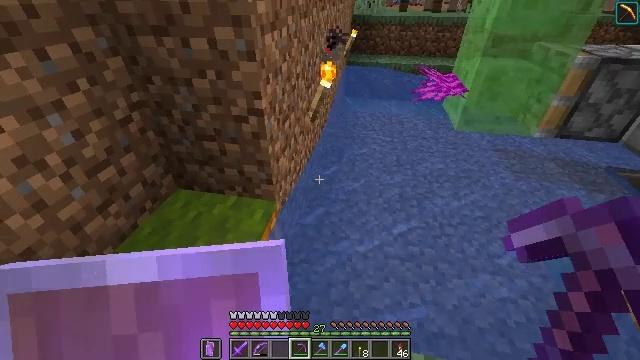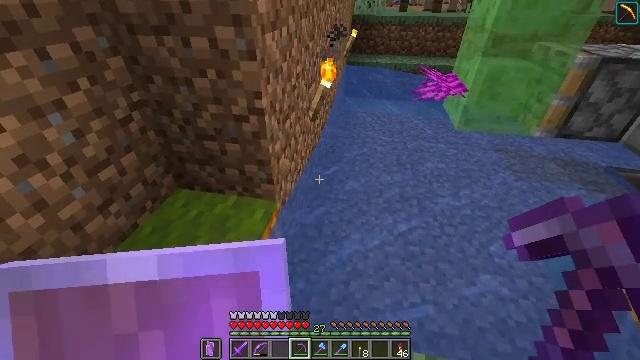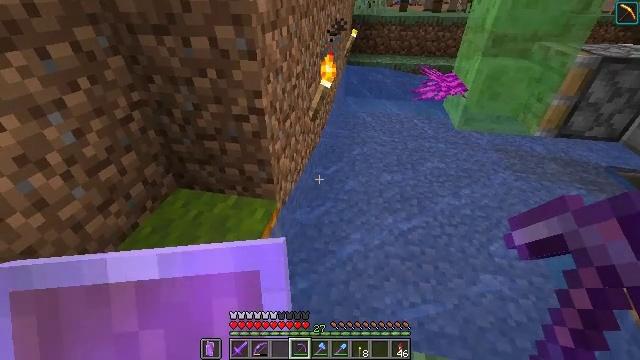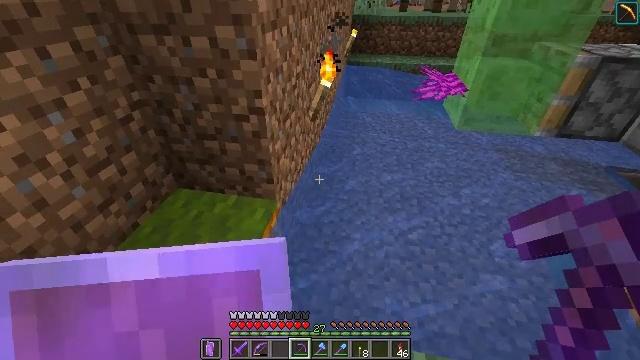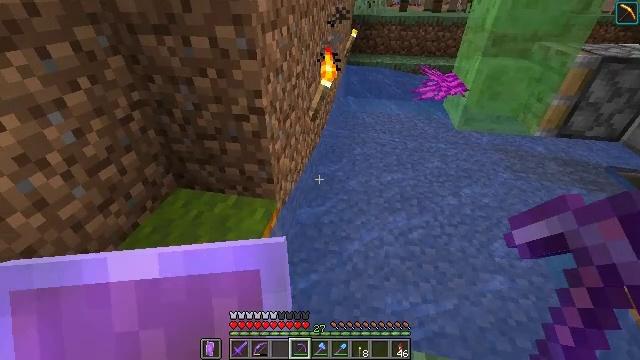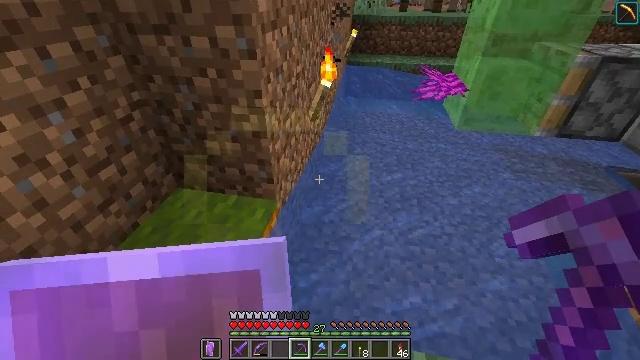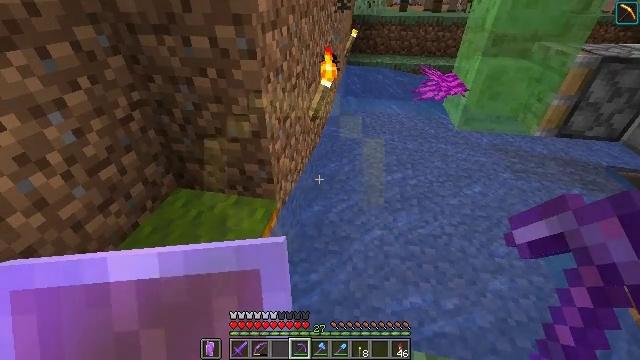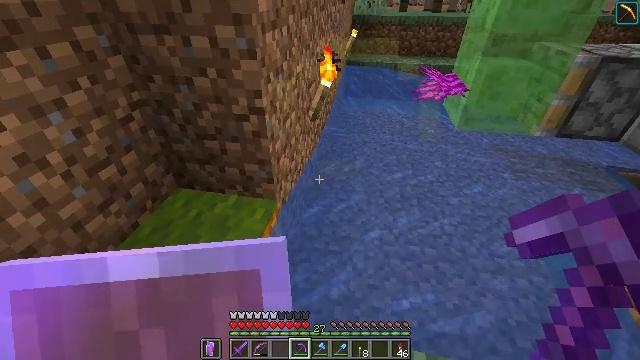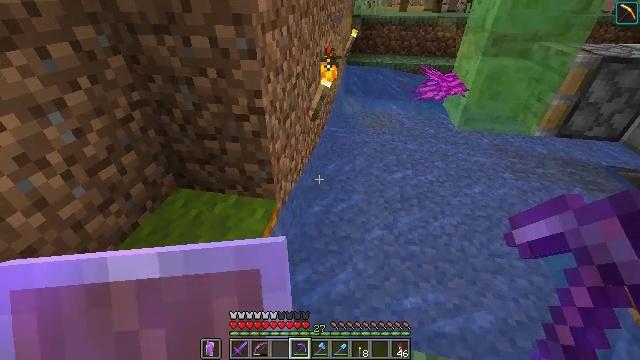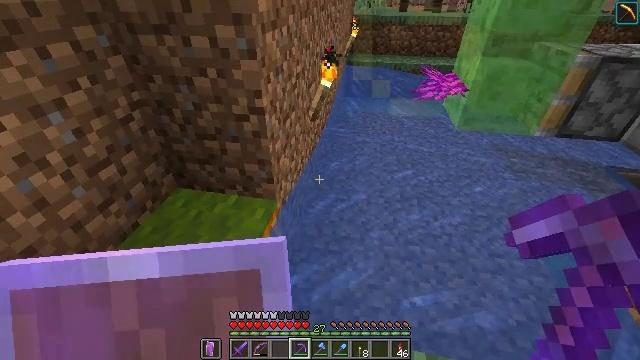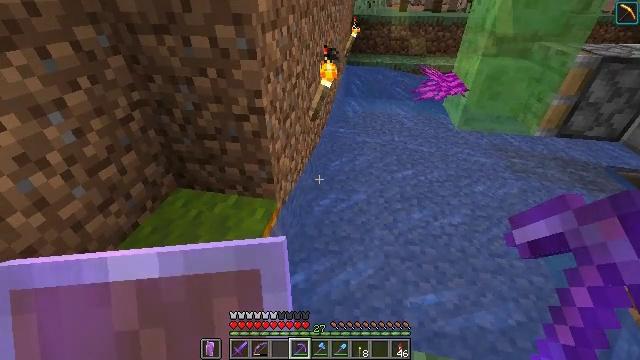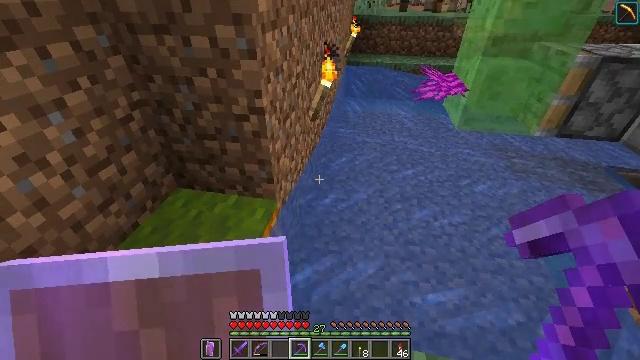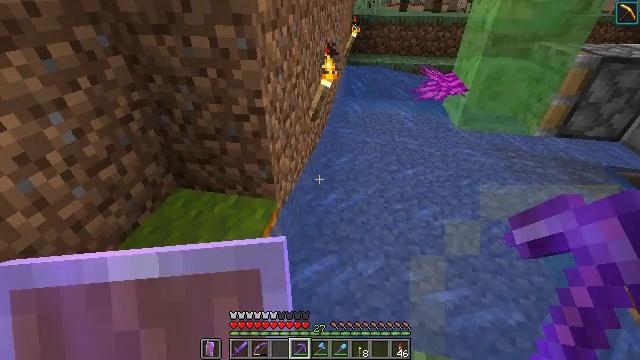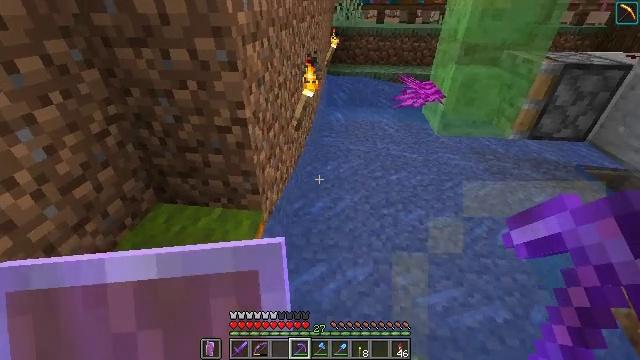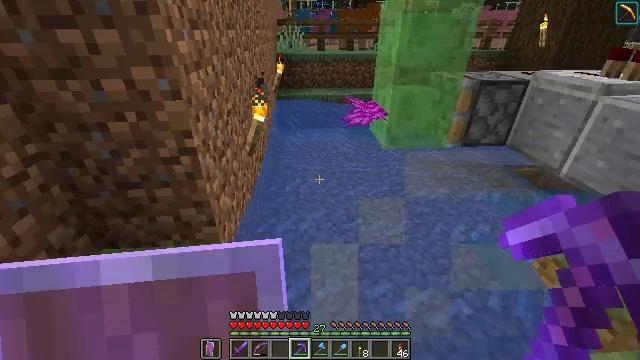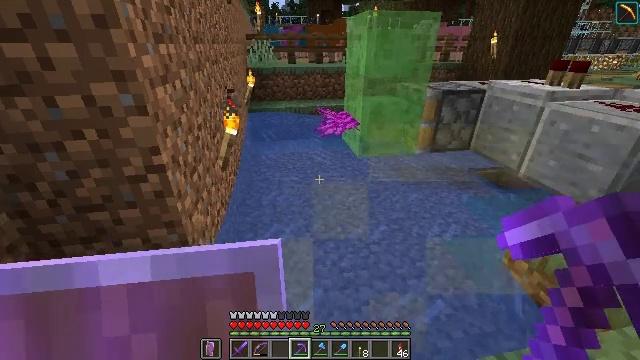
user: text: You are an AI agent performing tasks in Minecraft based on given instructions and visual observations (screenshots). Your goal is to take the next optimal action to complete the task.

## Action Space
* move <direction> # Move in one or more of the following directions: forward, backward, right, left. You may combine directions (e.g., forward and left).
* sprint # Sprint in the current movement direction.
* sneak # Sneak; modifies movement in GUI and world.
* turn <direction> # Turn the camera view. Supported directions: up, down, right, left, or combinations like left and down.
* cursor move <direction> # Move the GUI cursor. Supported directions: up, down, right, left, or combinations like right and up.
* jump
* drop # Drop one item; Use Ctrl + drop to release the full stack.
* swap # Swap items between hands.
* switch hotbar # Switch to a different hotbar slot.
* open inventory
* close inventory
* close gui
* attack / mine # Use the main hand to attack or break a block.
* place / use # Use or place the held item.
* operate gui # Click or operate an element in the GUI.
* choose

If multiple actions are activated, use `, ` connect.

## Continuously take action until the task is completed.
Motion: motion action
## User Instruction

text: Remove the bubble coral wall fan from the structure.
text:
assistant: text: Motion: no_op
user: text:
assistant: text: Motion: no_op
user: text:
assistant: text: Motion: no_op
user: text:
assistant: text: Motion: no_op
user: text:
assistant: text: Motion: no_op
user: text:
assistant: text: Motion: no_op
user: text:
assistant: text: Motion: no_op
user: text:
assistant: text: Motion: no_op
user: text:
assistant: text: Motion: no_op
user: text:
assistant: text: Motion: no_op
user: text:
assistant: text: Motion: no_op
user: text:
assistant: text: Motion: no_op
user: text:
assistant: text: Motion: turn right and up
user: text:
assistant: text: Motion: turn right and up
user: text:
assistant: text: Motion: turn right and up
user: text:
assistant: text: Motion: turn right
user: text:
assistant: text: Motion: no_op
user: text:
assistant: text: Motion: no_op
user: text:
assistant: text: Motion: no_op
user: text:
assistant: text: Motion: no_op
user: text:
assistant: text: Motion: no_op
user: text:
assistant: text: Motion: no_op
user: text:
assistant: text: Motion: no_op
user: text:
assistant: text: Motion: no_op
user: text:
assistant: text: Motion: no_op
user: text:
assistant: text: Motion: no_op
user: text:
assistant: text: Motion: no_op
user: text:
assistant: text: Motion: no_op
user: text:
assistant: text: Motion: no_op
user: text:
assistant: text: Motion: no_op